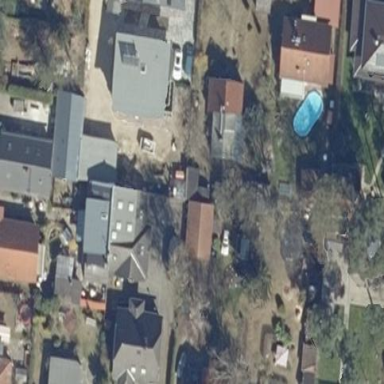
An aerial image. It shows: Residential area.